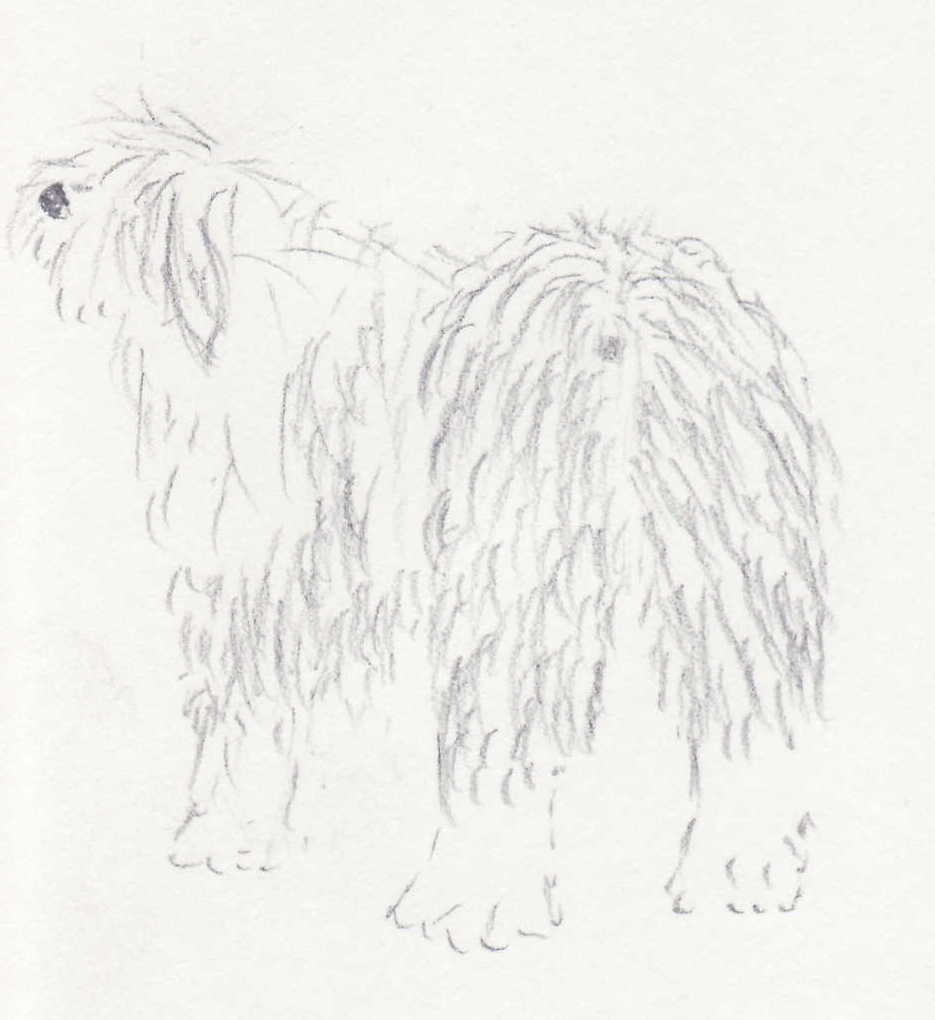
Label: komondor